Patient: sex M, age 63
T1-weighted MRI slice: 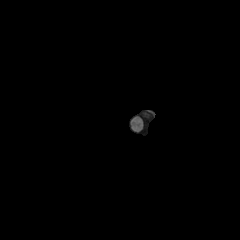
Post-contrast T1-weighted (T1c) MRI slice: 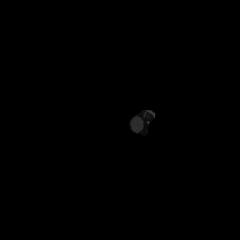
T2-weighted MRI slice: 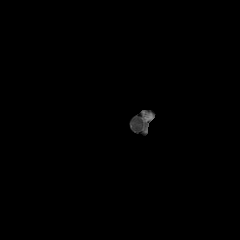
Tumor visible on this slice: no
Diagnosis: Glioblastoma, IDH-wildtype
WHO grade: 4